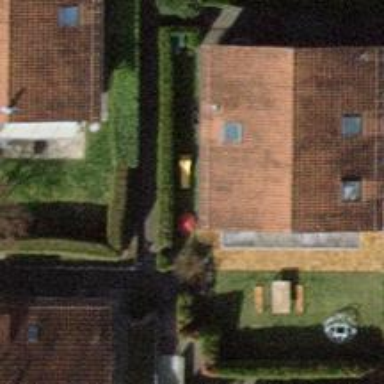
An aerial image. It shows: Hedge acting as barrier.